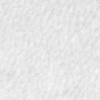
Label: no_change